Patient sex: F
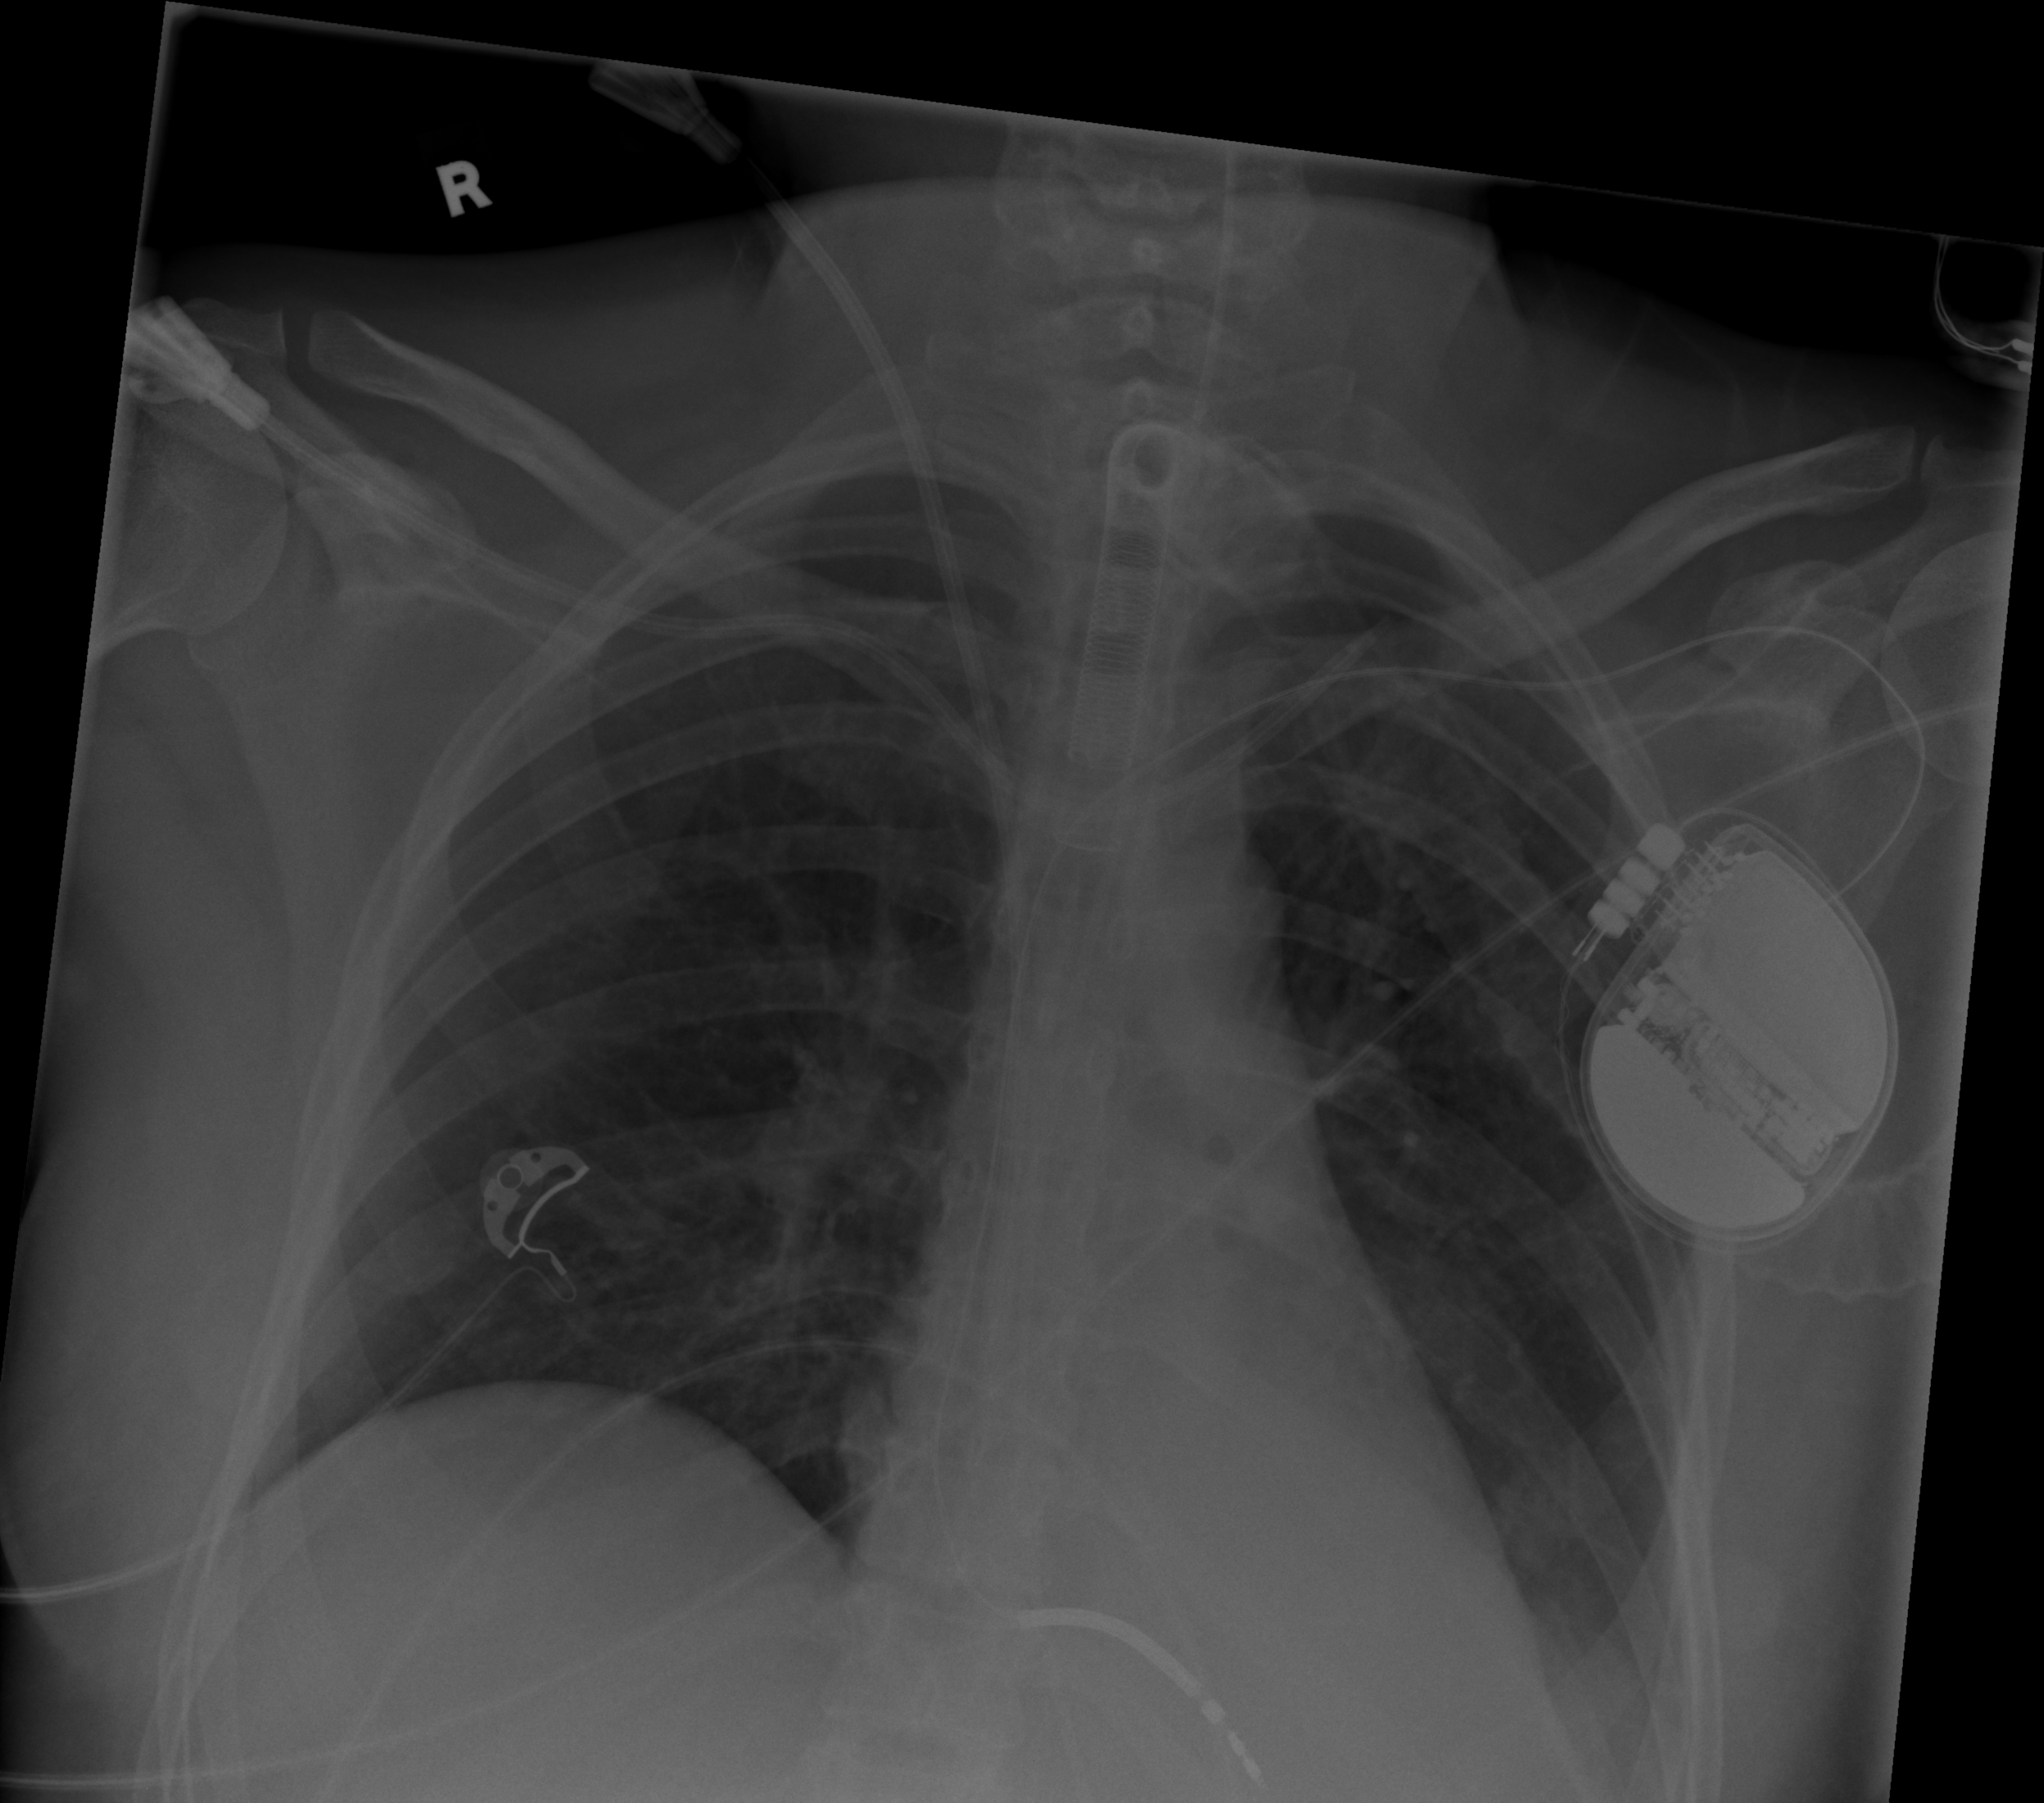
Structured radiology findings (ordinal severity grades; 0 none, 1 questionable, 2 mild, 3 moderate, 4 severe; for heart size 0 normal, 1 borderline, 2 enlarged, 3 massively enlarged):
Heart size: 0
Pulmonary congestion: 0
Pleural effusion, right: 0
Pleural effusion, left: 2
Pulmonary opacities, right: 0
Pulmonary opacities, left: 0
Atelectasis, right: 0
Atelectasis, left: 0